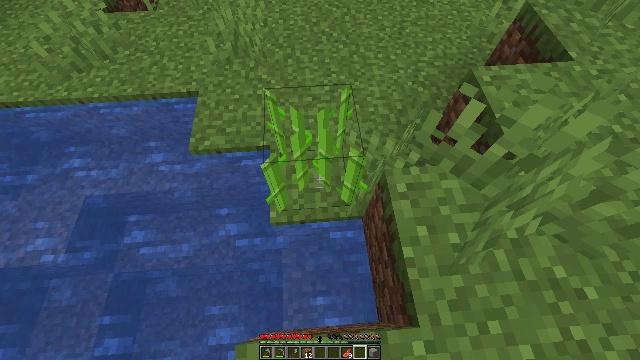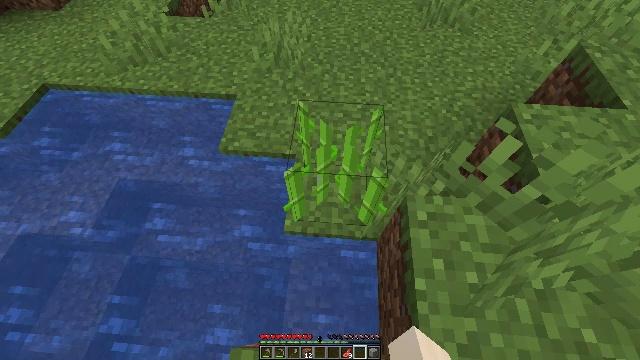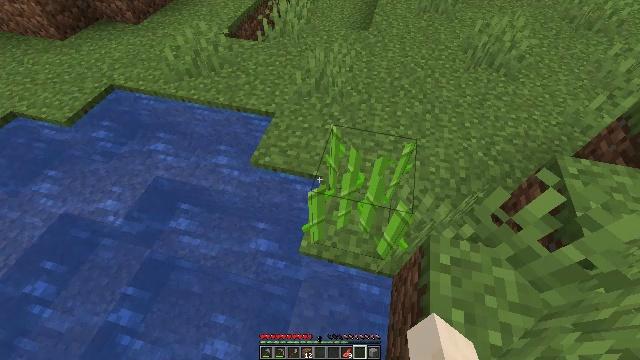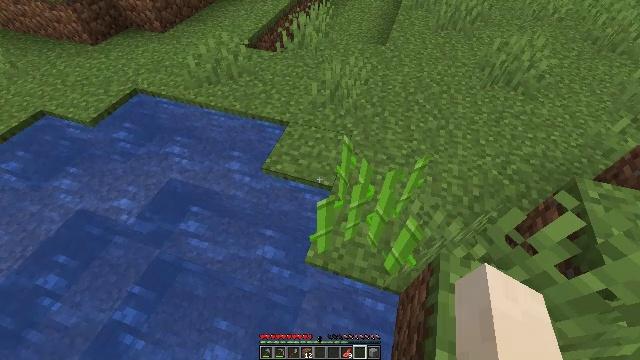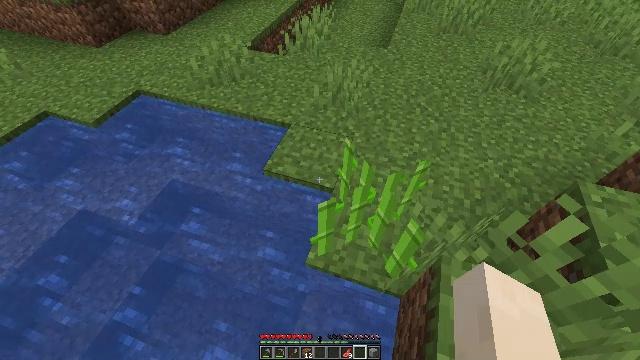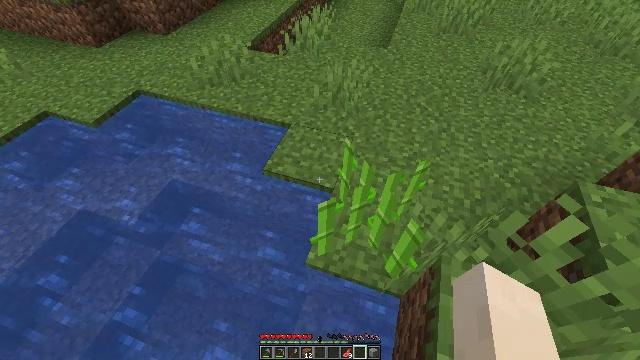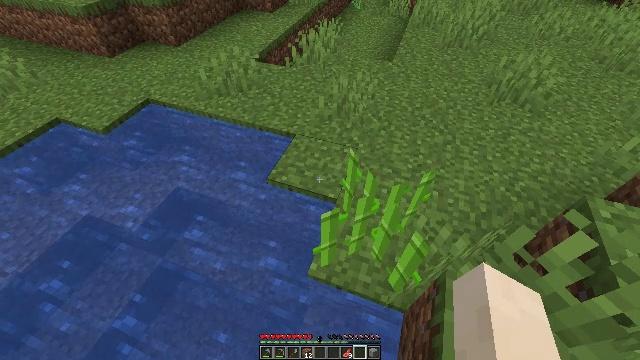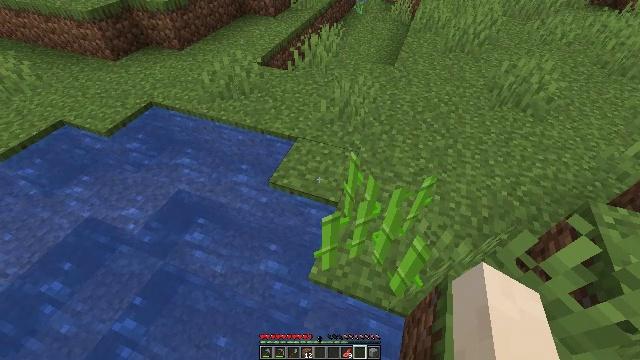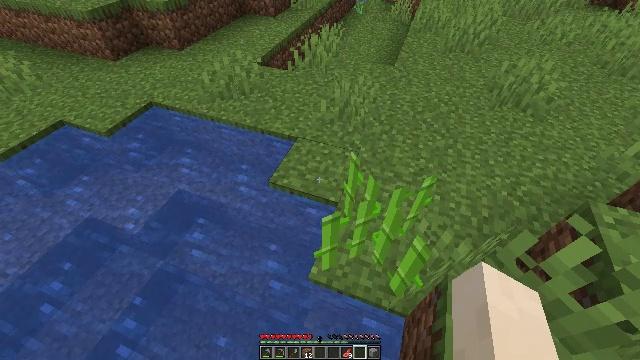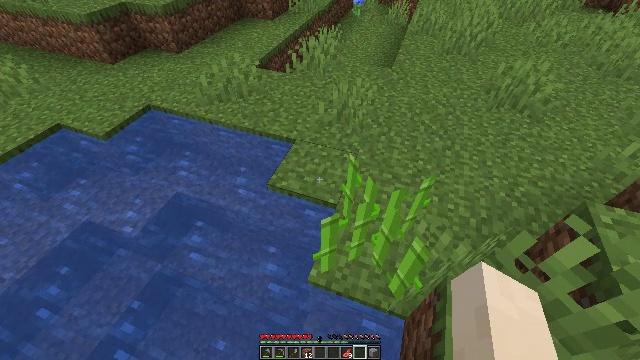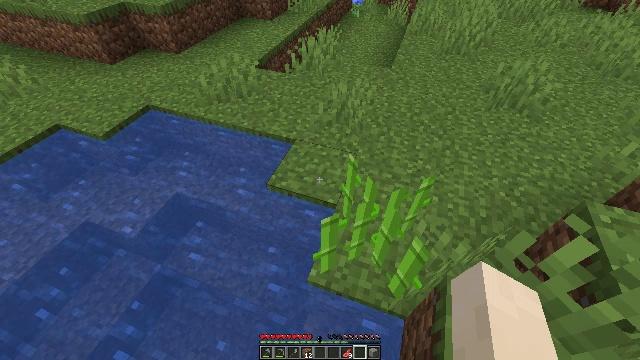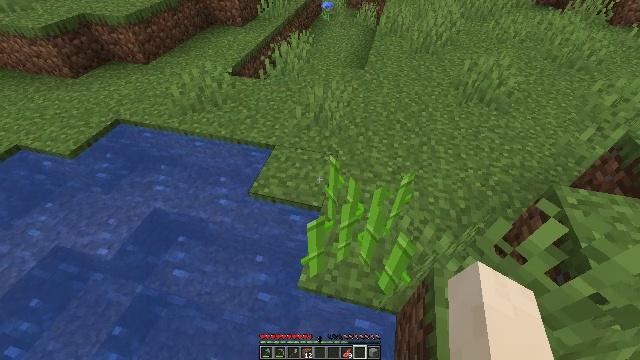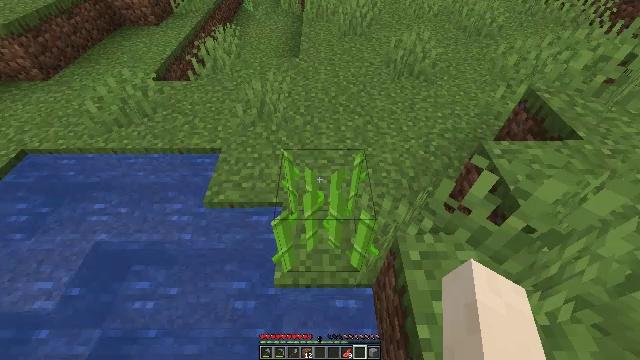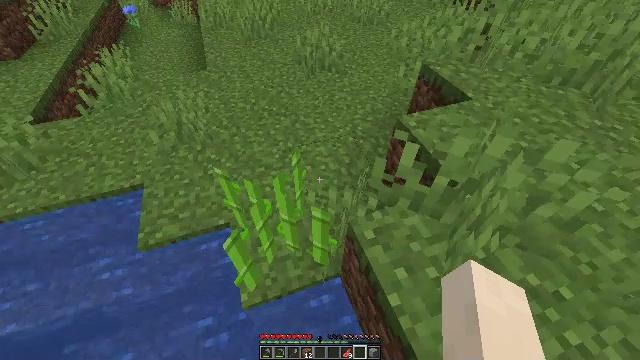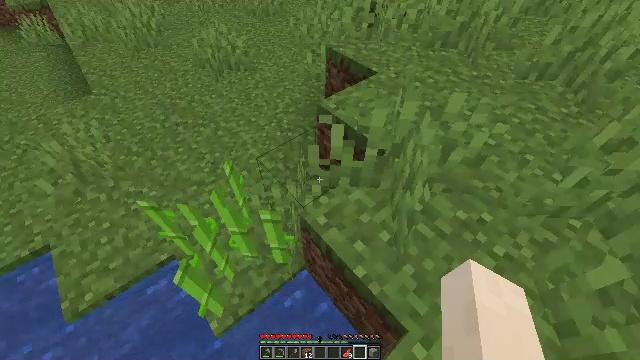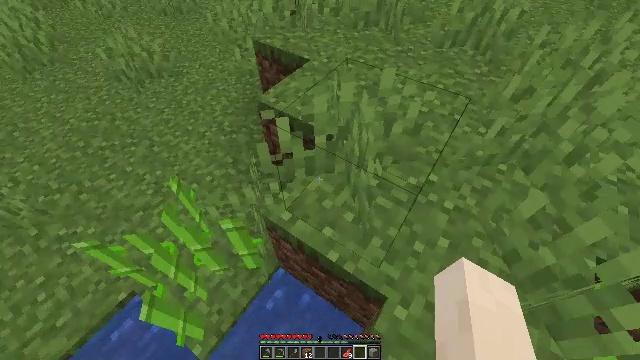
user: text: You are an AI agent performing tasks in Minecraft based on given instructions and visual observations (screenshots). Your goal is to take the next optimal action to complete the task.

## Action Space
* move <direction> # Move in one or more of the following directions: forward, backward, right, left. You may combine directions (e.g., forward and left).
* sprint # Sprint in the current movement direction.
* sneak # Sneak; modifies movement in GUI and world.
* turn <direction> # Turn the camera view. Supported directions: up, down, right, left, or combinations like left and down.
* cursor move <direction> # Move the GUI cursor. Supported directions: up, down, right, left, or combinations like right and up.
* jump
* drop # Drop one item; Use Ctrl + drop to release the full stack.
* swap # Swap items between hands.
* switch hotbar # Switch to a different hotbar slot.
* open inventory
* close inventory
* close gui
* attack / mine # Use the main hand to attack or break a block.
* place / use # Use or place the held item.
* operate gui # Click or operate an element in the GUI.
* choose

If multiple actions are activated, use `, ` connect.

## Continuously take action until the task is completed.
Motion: motion action
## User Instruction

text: Remove the tall grass to clear the area.
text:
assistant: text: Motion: turn left and up
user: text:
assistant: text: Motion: turn left and up
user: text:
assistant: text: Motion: turn left and up
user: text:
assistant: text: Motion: no_op
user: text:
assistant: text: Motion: no_op
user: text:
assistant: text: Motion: turn left and up
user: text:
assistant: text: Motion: no_op
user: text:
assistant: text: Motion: no_op
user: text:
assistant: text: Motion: no_op
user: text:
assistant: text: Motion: no_op
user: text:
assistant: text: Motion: turn right
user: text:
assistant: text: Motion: turn right and down
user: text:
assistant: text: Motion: turn right
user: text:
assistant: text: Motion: turn right and down
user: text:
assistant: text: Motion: turn right and down
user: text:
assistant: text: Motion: turn right
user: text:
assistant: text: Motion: move forward, turn right and down
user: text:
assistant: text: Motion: move forward, turn right
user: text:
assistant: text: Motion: move forward, turn right and up
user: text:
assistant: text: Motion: move forward, turn right and up
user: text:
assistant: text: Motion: move forward, turn right and up
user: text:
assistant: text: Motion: move forward, turn right and up
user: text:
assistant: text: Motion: move forward, turn right and up
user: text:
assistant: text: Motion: move forward, turn right and up
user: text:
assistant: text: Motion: move forward, turn right
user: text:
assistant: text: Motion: move forward, turn left
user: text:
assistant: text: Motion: move forward, turn left and down
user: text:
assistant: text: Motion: move forward, turn left and down
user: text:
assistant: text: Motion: turn left and down
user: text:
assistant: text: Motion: turn left and down